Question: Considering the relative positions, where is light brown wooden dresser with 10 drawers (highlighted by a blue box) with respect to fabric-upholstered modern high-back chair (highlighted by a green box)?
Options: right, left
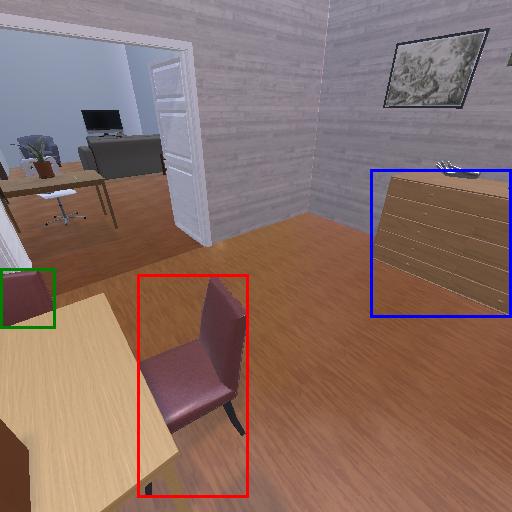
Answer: right